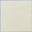
Piece: xx